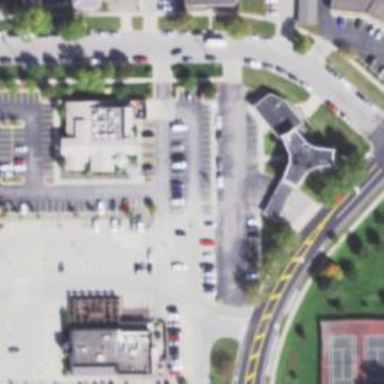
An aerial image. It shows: Customer parking area with surface designation.